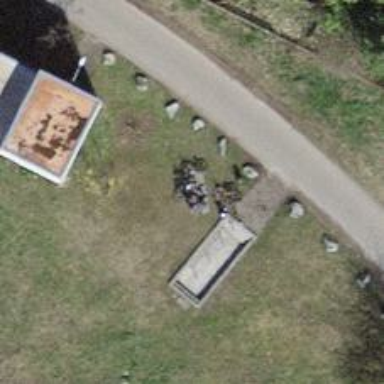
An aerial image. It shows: Brown bench.